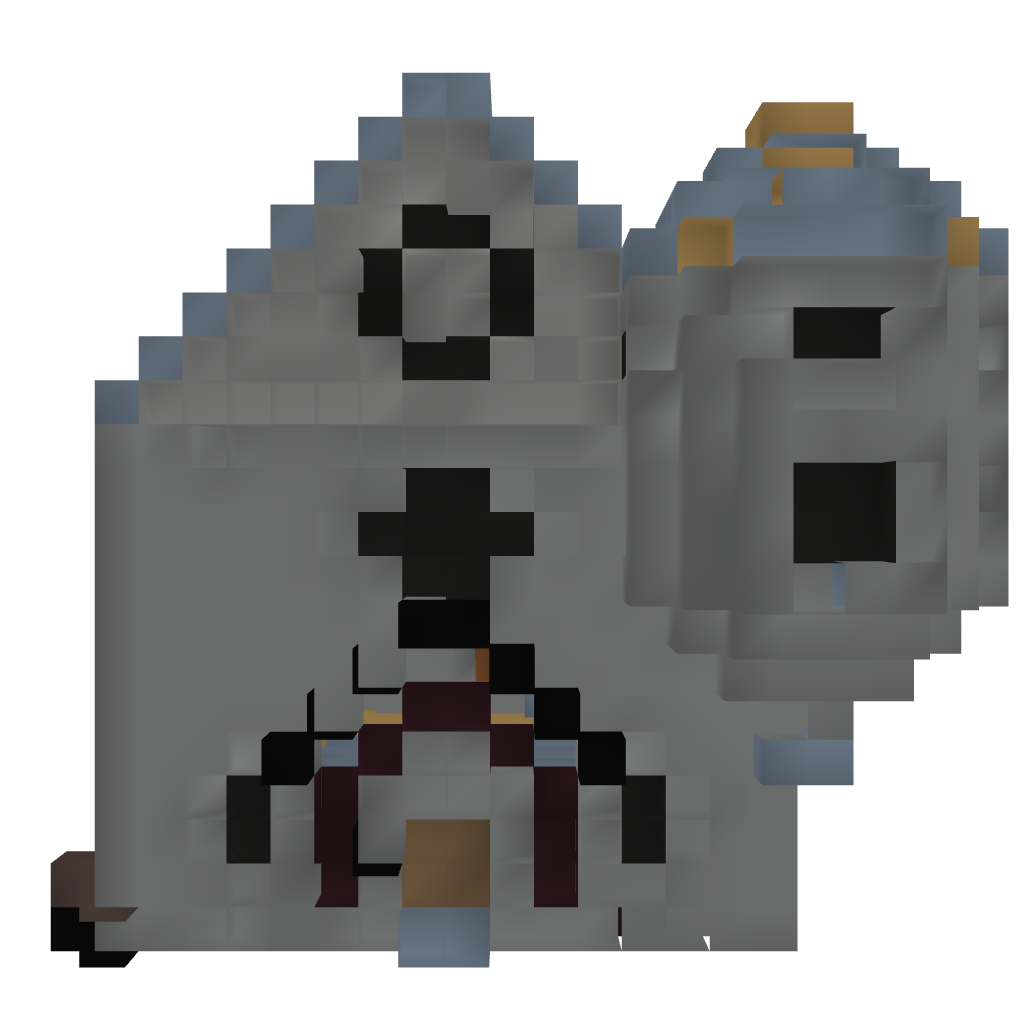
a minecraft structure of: Medieval Church - Pocket Edition